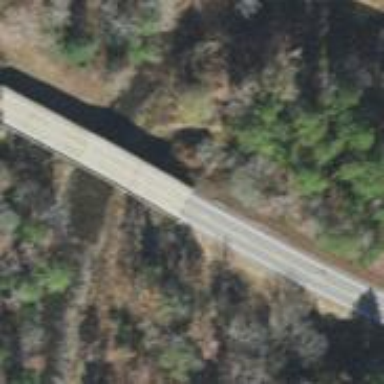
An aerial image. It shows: Secondary road crossing over beam bridge.